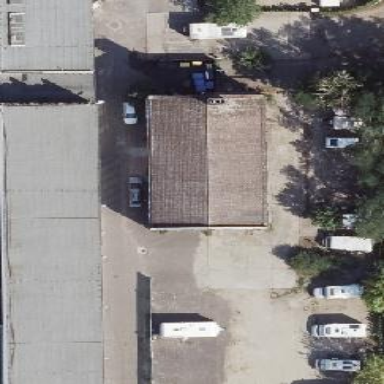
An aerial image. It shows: Commercial building with gabled roof.